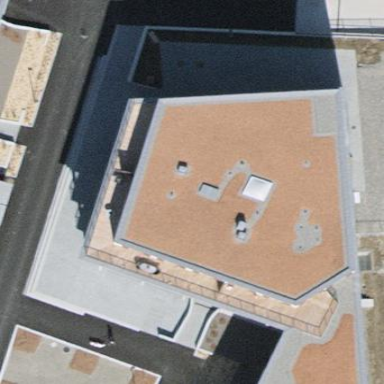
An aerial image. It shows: Building with apartments and flat roof.